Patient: sex F, age 68
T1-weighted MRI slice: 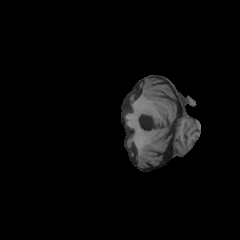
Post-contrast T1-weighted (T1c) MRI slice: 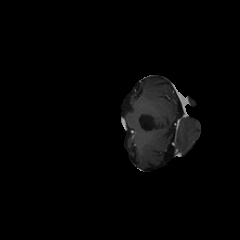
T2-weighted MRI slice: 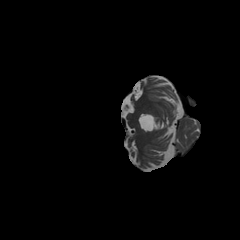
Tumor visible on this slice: no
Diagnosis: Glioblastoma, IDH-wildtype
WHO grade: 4